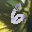
Label: 6